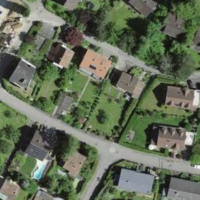
EUNIS habitat code: 55
Species observed at this site:
Viburnum tinus